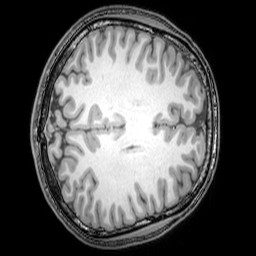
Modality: T1w
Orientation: axial
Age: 22
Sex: male
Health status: healthy
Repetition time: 0.081 s
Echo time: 0.037 s